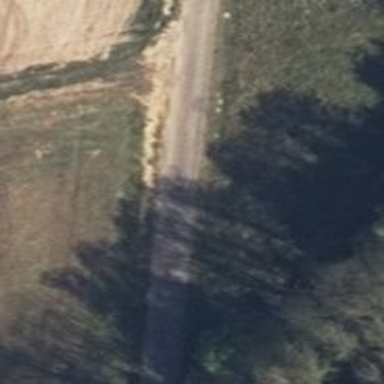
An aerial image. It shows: Unclassified road with asphalt surface.